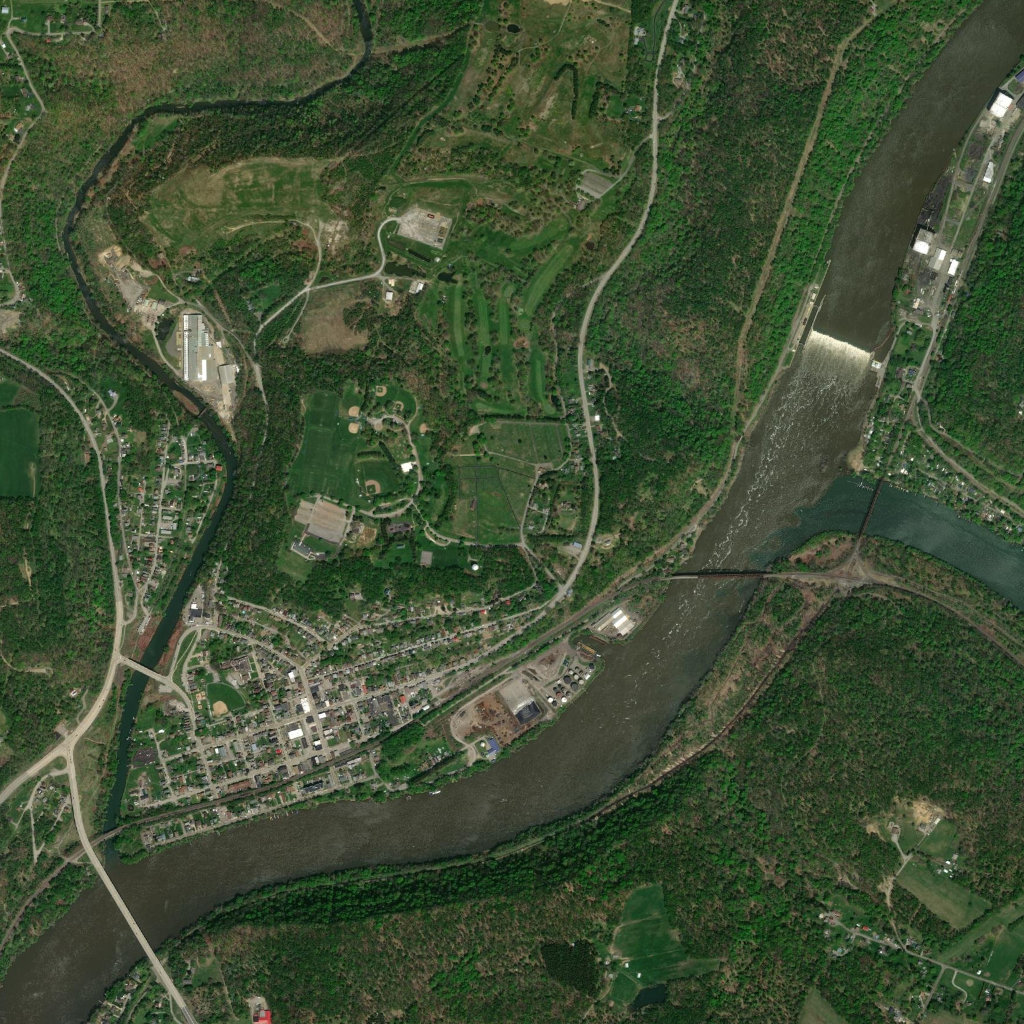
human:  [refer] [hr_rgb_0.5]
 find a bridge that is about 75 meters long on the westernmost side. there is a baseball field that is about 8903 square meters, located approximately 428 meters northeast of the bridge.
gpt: <box>[[9, 80, 12, 82, 0]]</box>

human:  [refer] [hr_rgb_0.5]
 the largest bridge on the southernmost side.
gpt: <box>[[65, 55, 76, 56, 0]]</box>

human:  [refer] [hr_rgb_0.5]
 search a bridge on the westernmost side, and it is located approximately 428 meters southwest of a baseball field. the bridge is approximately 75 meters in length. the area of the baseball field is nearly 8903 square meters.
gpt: <box>[[9, 80, 12, 82, 0]]</box>